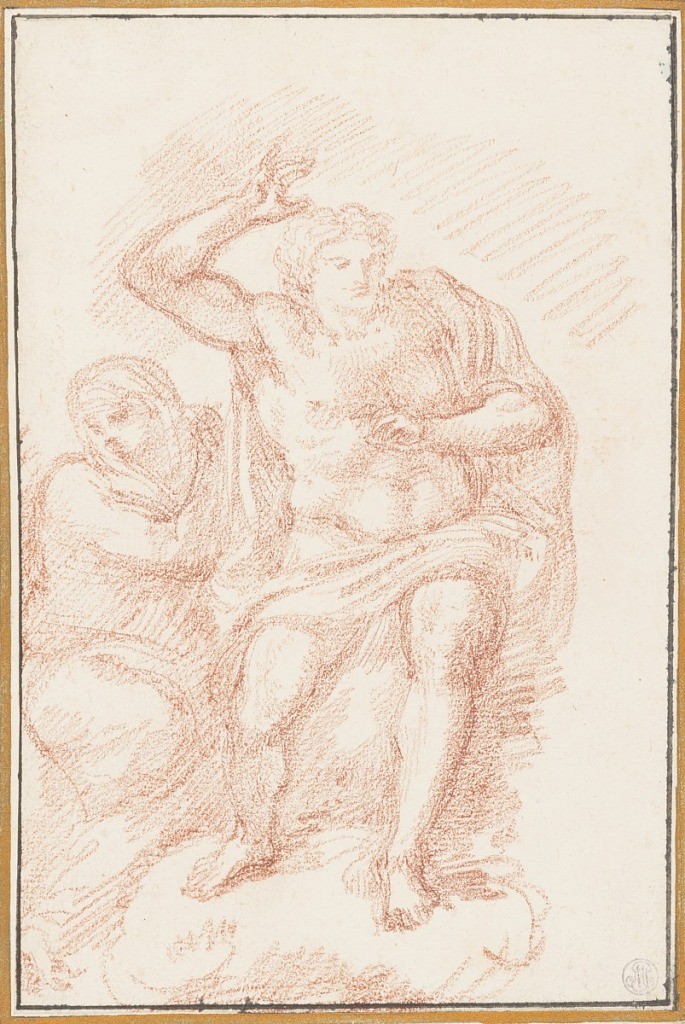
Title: Christ and Mary from Last Judgment
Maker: Jean-Robert Ango, French, active in Rome 1759 –1770, d. 1773
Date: ca. 1759–70
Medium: Red chalk on paper
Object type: Drawing
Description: Christ and Mary from The Last Judgment by Michelangelo